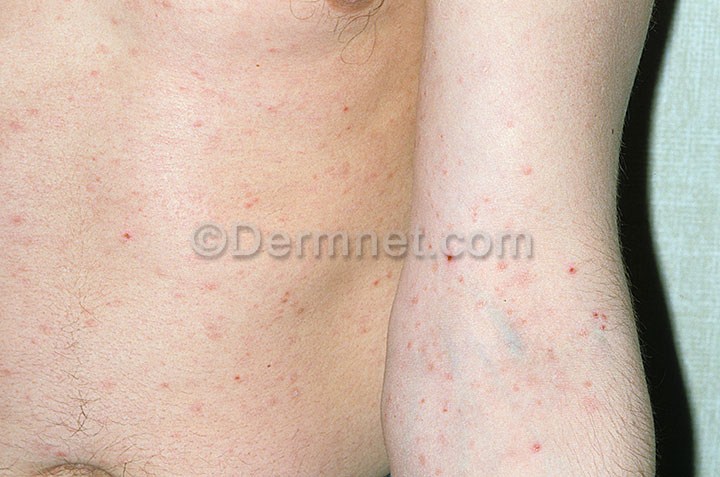
Disease: Psoriasis pictures Lichen Planus and related diseases